Field crop: tomato
Growth stage: 2
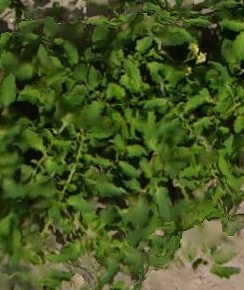
Species: tomato